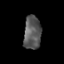
Tissue: skin
Cell type: T cells
Senescence score: 0.2742
Nuclear area (px): 564
Mean DAPI intensity: 89.537